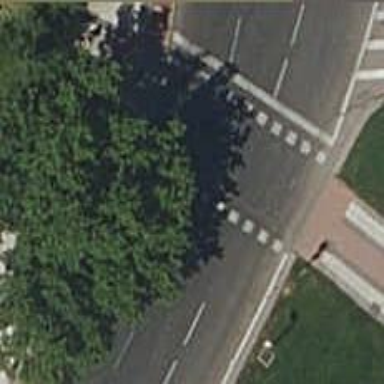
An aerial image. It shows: Crossing equipped with traffic signals for signaling.